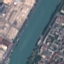
Land use / land cover: River